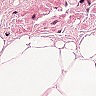
Metastatic tissue present: no